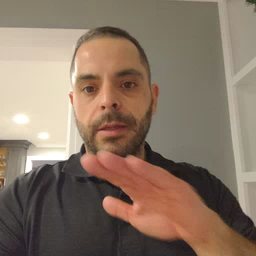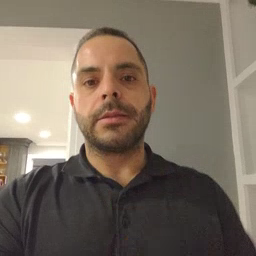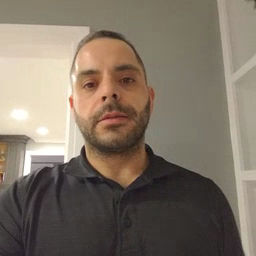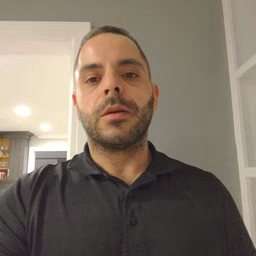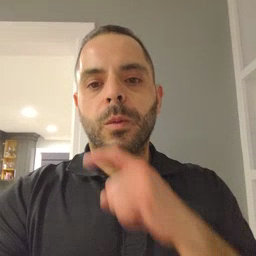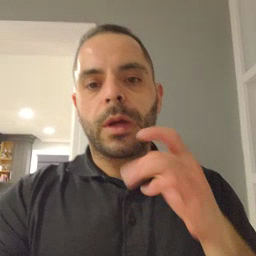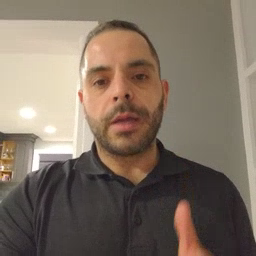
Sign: dryer